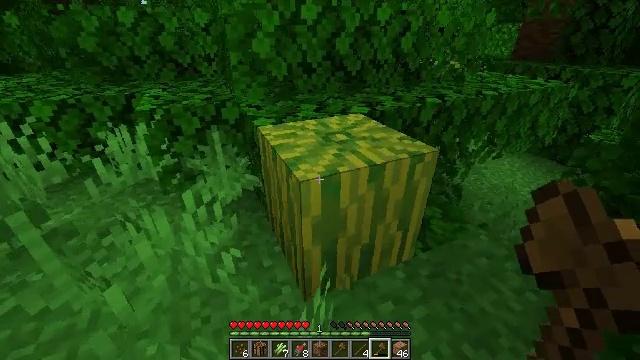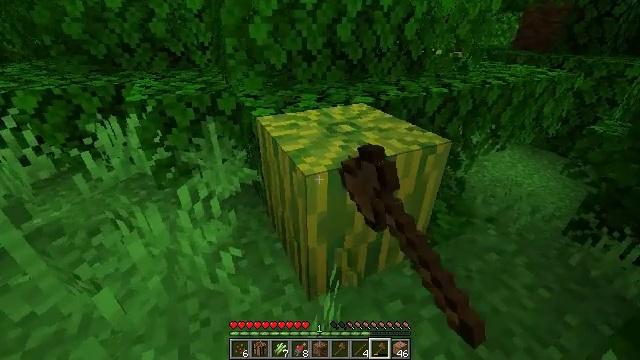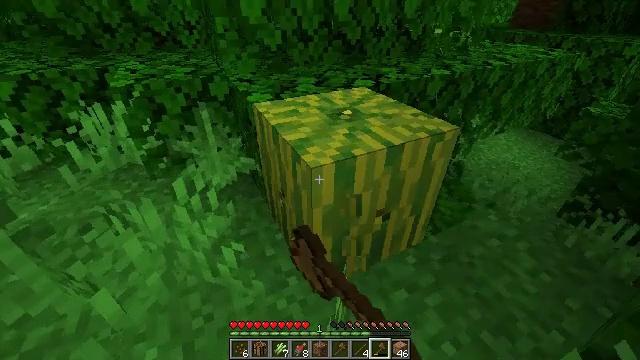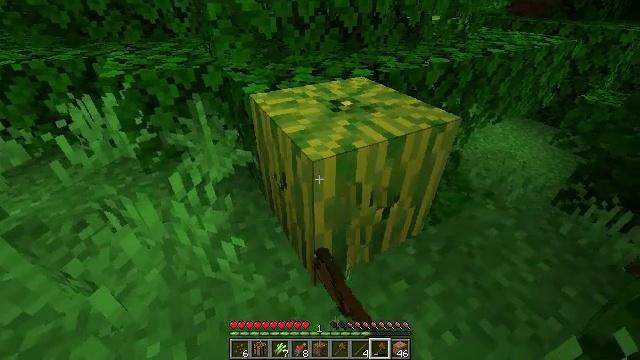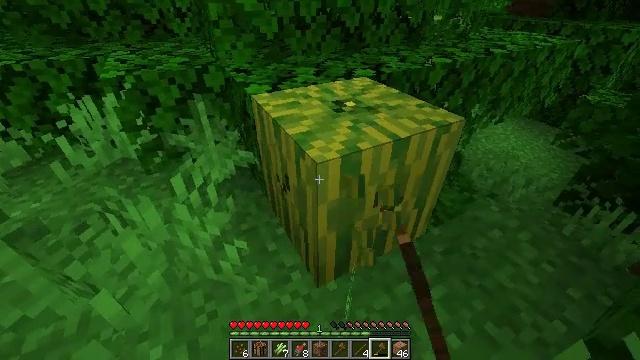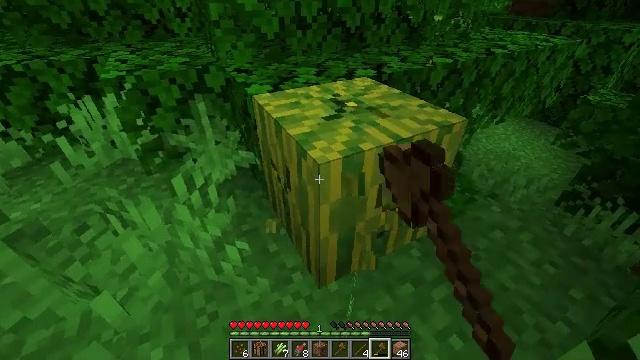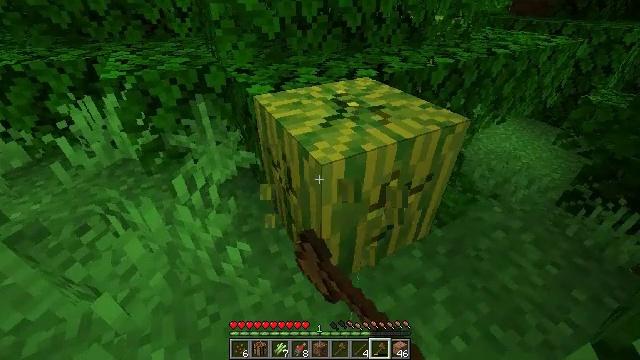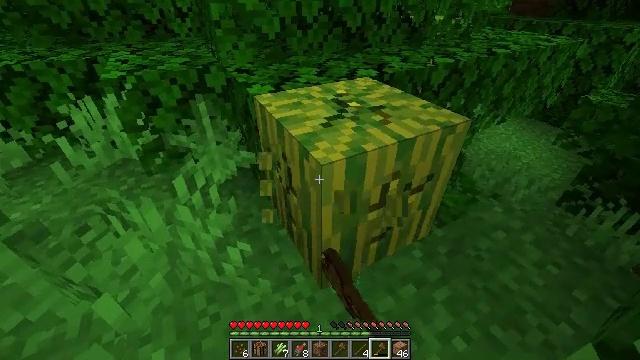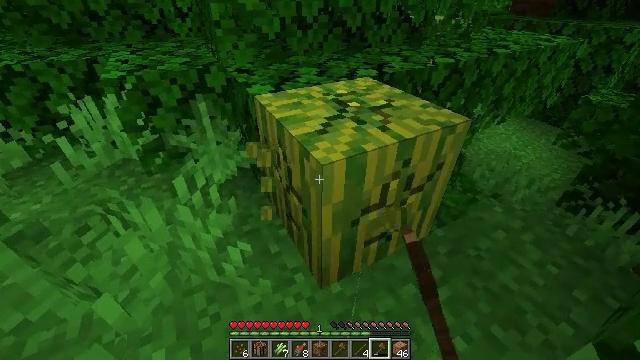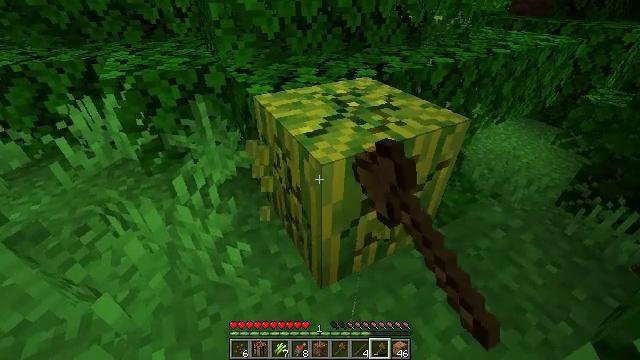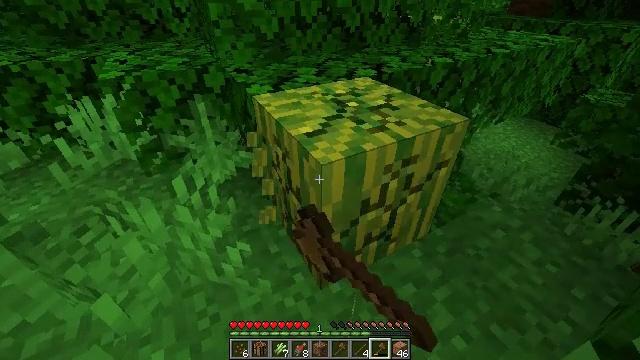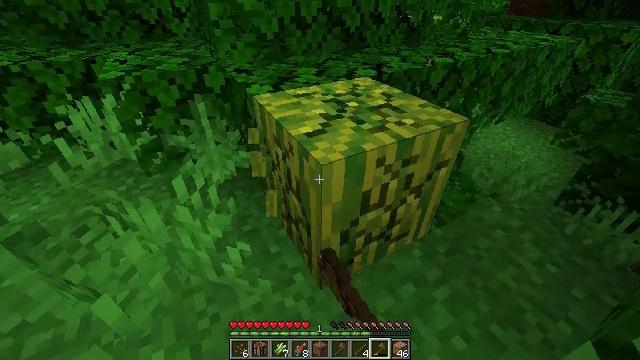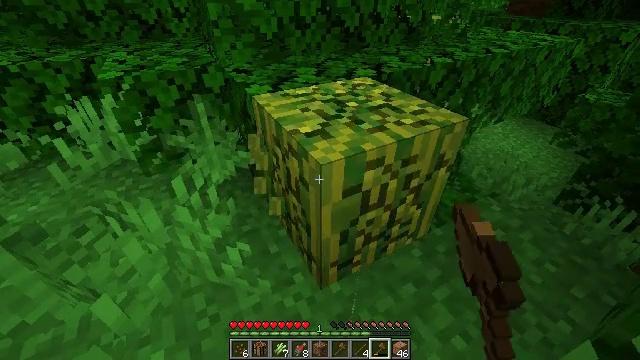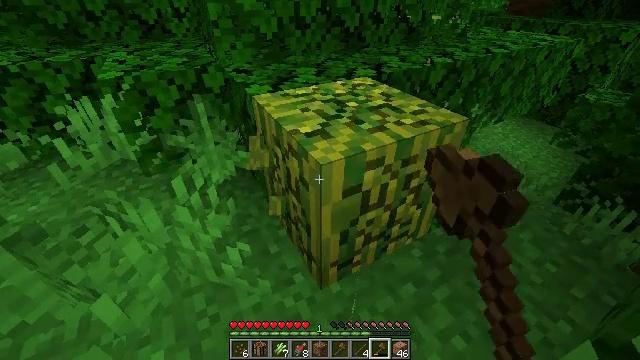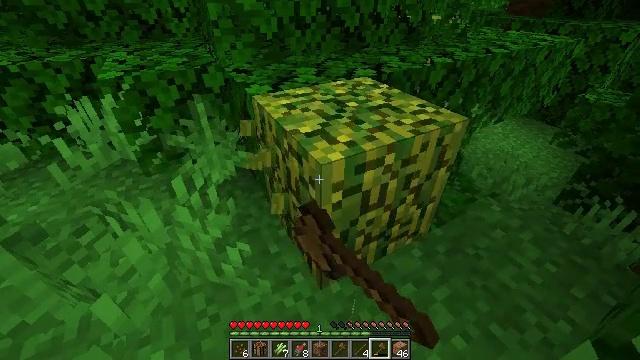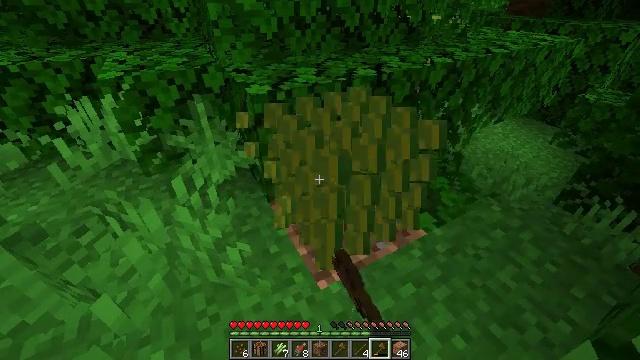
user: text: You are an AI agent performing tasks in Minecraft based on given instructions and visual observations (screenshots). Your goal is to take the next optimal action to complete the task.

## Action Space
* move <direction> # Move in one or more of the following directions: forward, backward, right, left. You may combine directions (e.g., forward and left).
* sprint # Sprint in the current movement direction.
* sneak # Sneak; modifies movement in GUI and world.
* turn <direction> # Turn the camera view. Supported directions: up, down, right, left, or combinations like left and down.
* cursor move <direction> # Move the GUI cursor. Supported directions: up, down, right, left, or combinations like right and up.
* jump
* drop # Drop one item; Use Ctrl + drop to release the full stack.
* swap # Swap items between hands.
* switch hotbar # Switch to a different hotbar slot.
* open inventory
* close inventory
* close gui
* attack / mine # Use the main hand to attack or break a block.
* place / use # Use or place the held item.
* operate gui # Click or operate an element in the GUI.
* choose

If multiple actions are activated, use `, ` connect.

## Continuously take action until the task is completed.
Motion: motion action
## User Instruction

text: Break the melon to get slices.
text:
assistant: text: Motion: turn down, attack / mine
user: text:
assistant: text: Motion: turn right and down, attack / mine
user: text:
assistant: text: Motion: turn right and down, attack / mine
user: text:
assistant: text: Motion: attack / mine
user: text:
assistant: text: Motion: attack / mine
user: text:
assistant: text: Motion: attack / mine
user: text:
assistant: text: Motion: attack / mine
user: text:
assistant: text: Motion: attack / mine
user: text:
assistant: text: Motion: attack / mine
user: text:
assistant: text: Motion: attack / mine
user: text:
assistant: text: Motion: attack / mine
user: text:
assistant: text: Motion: attack / mine
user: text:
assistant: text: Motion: attack / mine
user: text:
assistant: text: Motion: attack / mine
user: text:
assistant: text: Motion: attack / mine
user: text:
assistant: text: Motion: attack / mine
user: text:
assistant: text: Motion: attack / mine
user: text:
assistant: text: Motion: attack / mine
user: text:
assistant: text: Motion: attack / mine
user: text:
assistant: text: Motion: attack / mine
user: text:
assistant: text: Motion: attack / mine
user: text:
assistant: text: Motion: move forward, attack / mine
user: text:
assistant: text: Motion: move forward and move right
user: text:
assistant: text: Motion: move forward and move right
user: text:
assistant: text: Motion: move forward and move right, turn left
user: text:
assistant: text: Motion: move forward, turn left
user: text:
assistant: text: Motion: move forward, turn left
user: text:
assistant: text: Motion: move forward, turn left
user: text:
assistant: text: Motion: move forward and move left, turn left
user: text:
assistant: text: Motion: move forward and move left, turn left